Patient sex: M
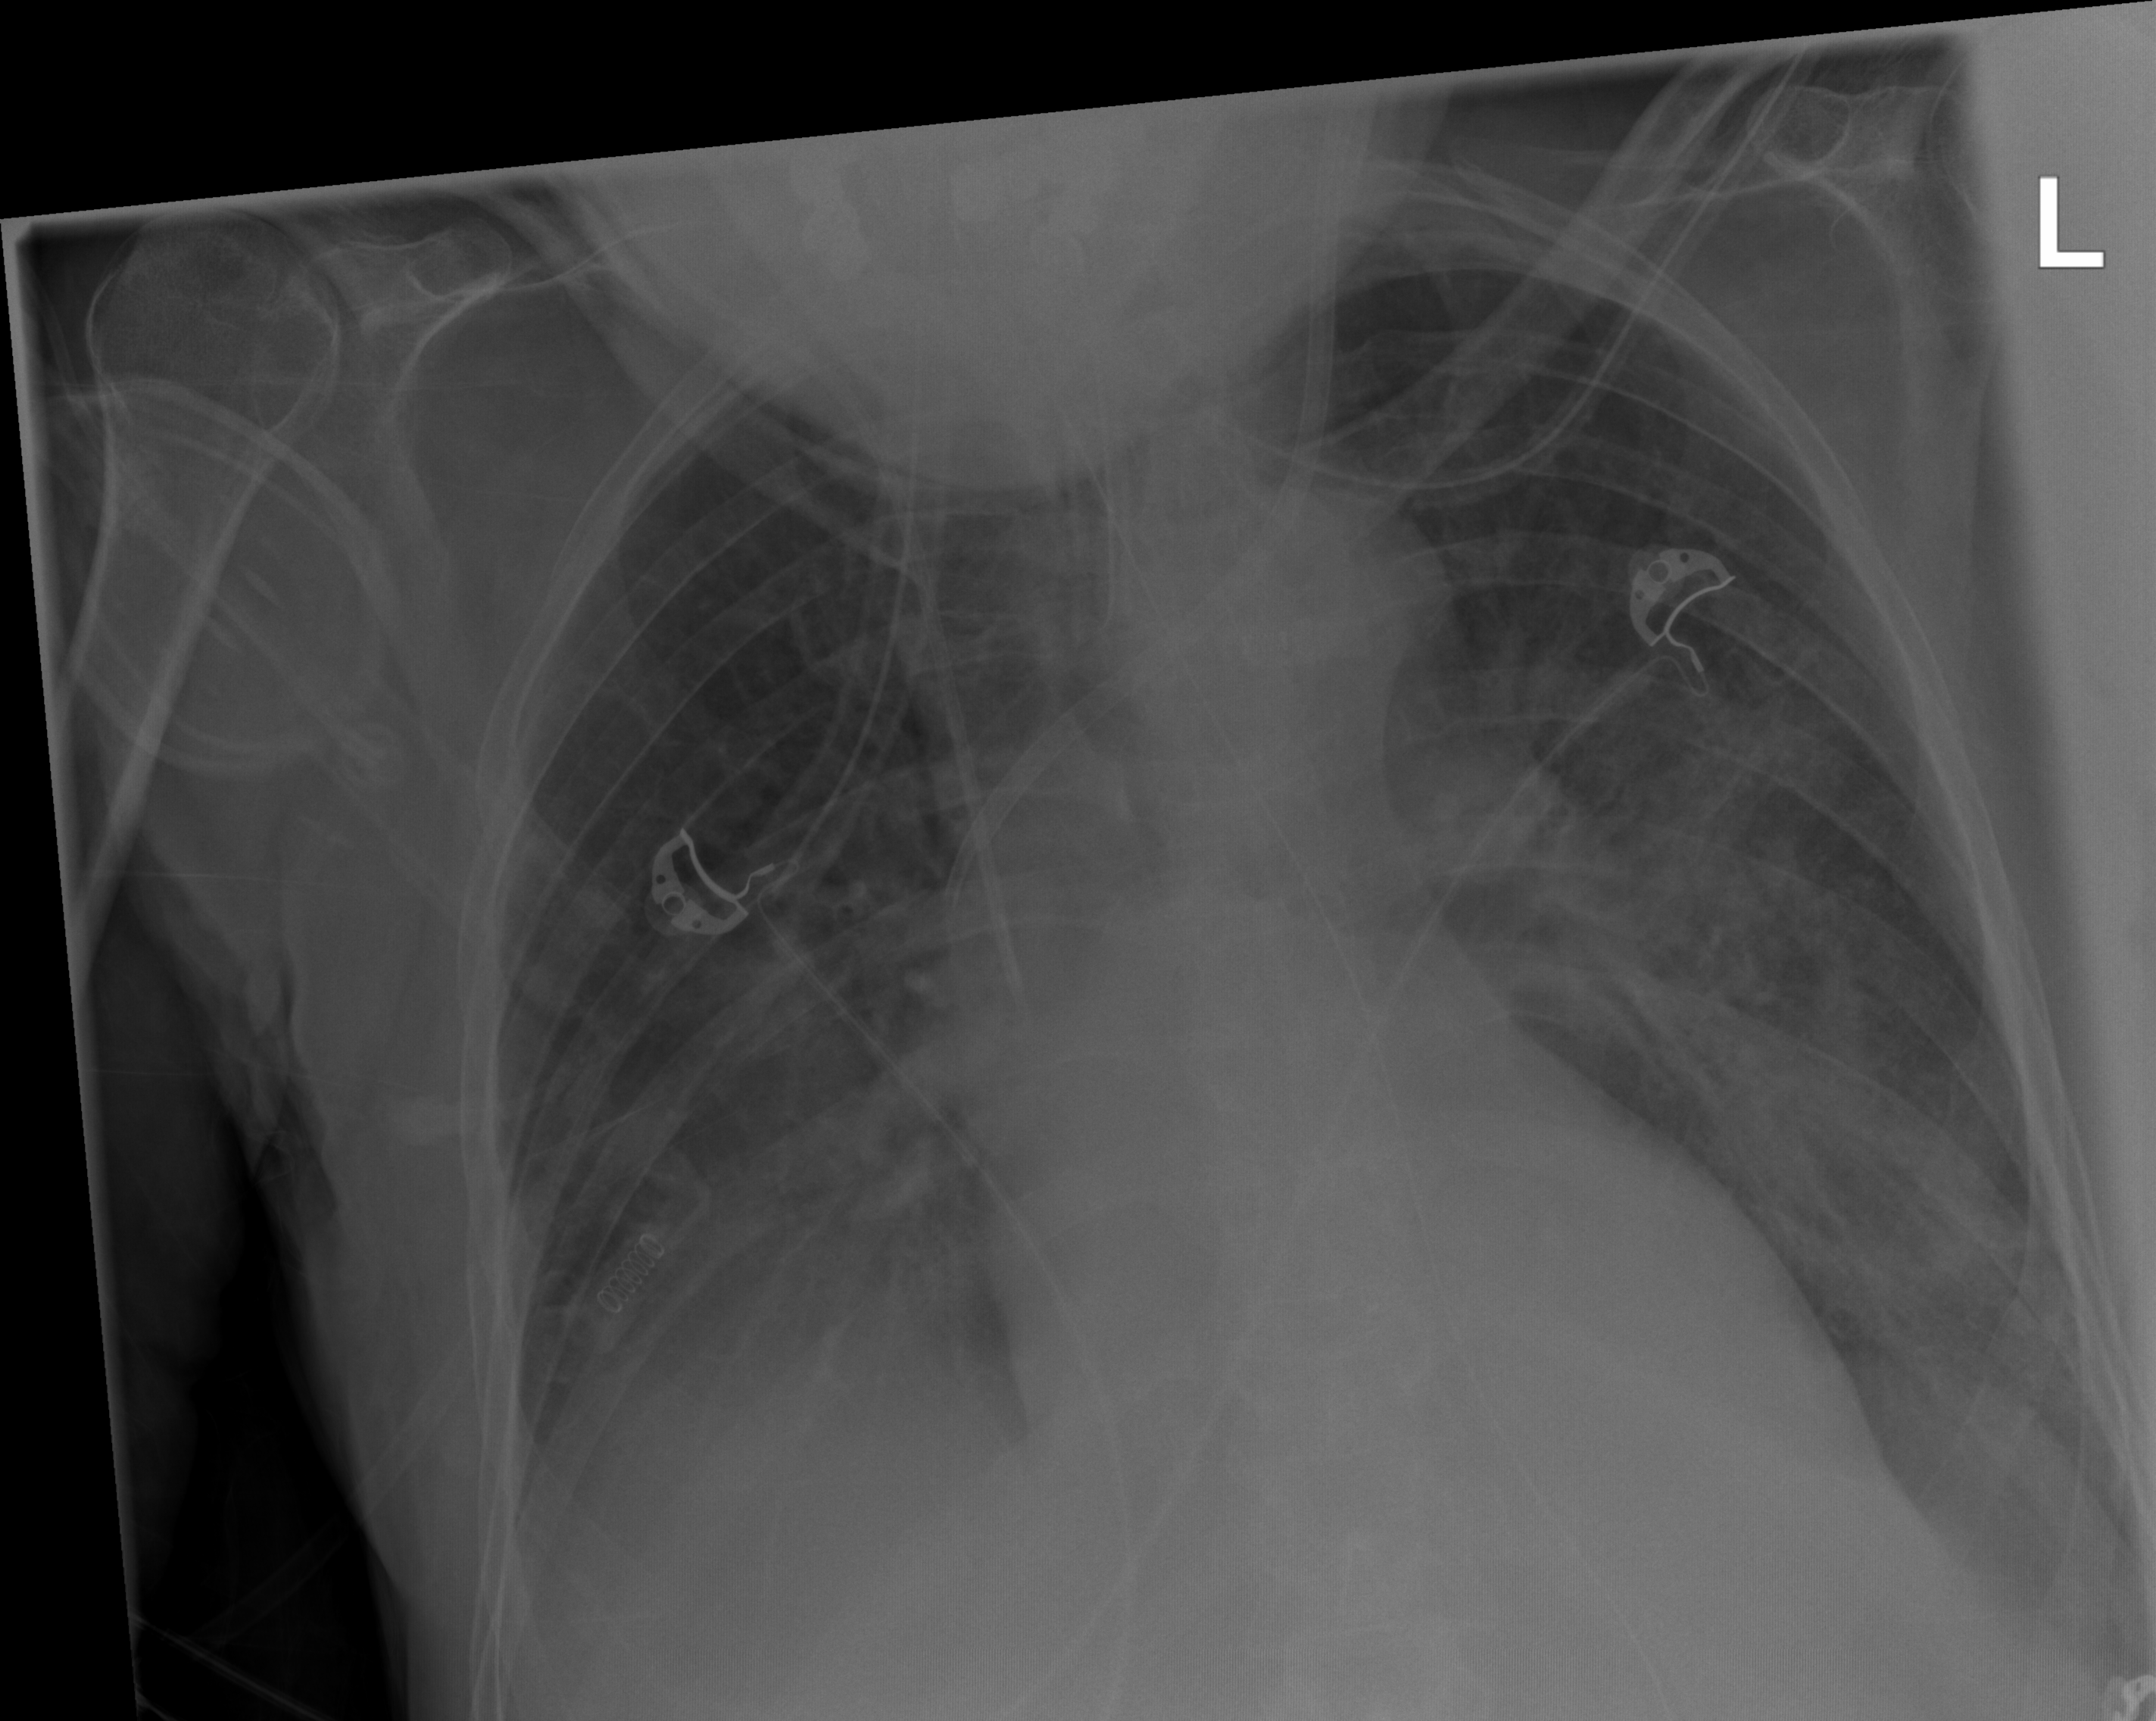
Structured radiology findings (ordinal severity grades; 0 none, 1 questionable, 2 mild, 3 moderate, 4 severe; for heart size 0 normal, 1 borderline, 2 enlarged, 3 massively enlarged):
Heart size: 1
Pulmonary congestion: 0
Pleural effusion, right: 1
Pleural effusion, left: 1
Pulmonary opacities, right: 2
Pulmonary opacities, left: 3
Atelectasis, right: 2
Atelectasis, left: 3